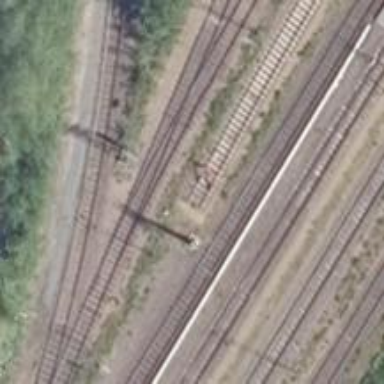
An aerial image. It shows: Railway siding with rails.